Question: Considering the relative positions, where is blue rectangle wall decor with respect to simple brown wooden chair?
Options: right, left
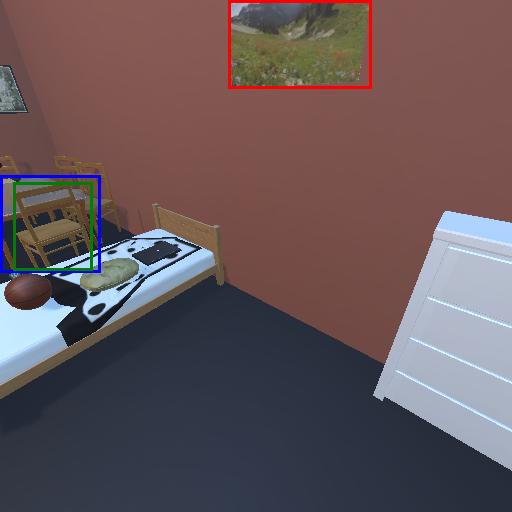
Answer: right